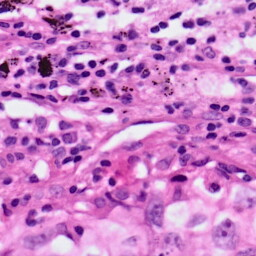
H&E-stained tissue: Lung